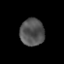
Tissue: prostate
Cell type: T cells
Senescence score: 0.3213
Nuclear area (px): 644
Mean DAPI intensity: 83.537